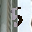
Label: 5